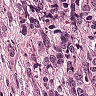
Metastatic tissue present: yes